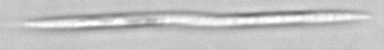
Label: Pseudo-nitzschia